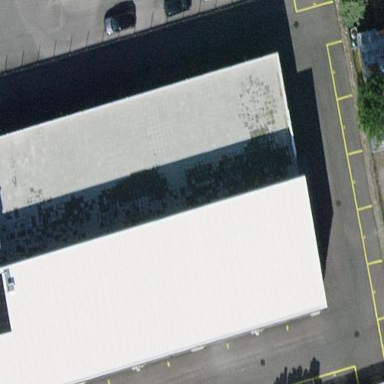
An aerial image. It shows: Industrial building.